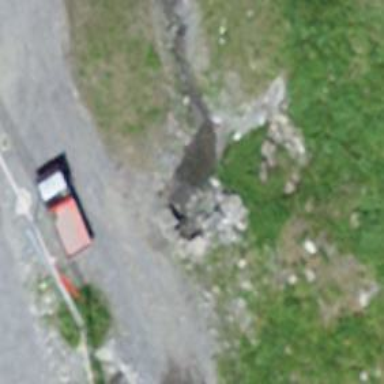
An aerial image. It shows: Culvert tunnel.